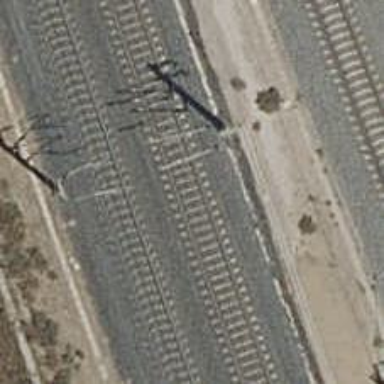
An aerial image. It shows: Railway track with contact lines for electrification.